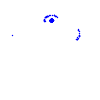
Particle: pion